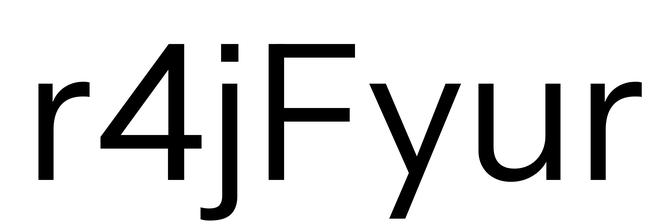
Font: InstrumentSans_Regular